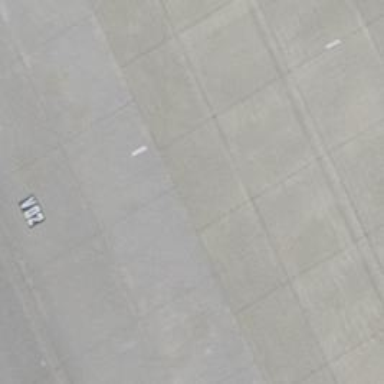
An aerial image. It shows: Airport parking position.